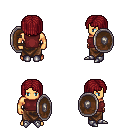
a pixel art fantasy rpg character, male body template, human, tanned skin, maroon sleeveless shirt, robe skirt, brunette pageboy hairstyle, metal boots, shield, four views (front, back, left, right), 2x2 character sprite sheet, small pixel art, hard edges, no anti-aliasing